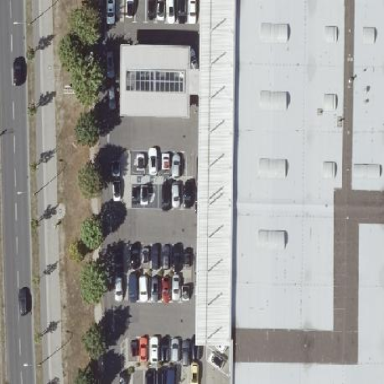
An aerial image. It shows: Close-up view of roof part of building.